Question: I have a front-end developed using React JS (http://localhost:3000/) and my backend using express JS (http://localhost:5000/)

'''
const _handleGoogleSignInClick = async () => {
window.open("http://localhost:5000/socialauth/google", "_self");
}
'''
Express code
'''
app.use(express.json());
app.use(cookieSession({
name: "session",
maxAge: 24 * 60 * 60 * 1000,
keys:[keys.session.cookieKey]
}))
app.use(cookieParser());
app.use(passport.initialize());
app.use(passport.session());
app.use(
cors({
origin: "http://localhost:3000",
methods: "GET,HEAD,PUT,PATCH,POST,DELETE",
credentials: true
})
);
//routes
app.use(cors());
app.use("/auth", require("./routes/jwtAuth"));
app.use("/socialauth", socialAuth);
********************************************************
const CLIENT_HOME_PAGE_URL = "http://localhost:3000";
router.get('/google', passport.authenticate('google', { scope: ["profile"] }));
router.get('/google/callback', passport.authenticate('google', {
successRedirect: CLIENT_HOME_PAGE_URL,
failureRedirect: "/socialauth/login/failed"
}));
router.get("/login/success", (req, res) => {
console.log(req.user);
if (req.user) {
res.json({ true});
}
});
'''
'''
fetch("http://localhost:5000/socialauth/login/success", {
method: "GET",
credentials: "include",
headers: {
Accept: "application/json",
"Content-Type": "application/json",
"Access-Control-Allow-Credentials": true
}
})
.then(response => {
if (response.status === 200) return response.json();
throw new Error("failed to authenticate user");
})
.then(responseJson => {
console.log("responseJson is -====", responseJson);
setIsAuthenticated(true);
'''
On accessing fetch("http://localhost:5000/socialauth/login/success" from the client side, i see that the server can successfully identify the user and returns true, but however on my client side i am unable to get the JSON response.
error is -==== TypeError: NetworkError when attempting to fetch resource. DesktopComponent.js:62
Cross-Origin Request Blocked: The Same Origin Policy disallows reading the remote resource at 'http://localhost:5000/socialauth/login/success'. (Reason: Credential is not supported if the CORS header 'Access-Control-Allow-Origin' is '*')
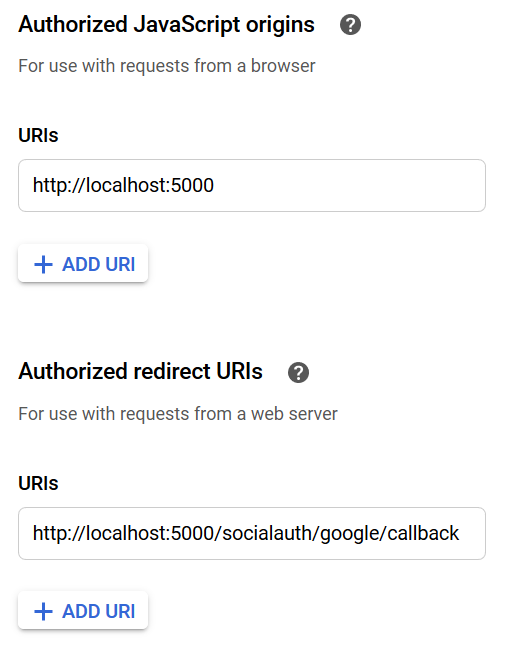
Answer: EDIT: issue was a 'app.use(cors())' overwriting the
'''
app.use(
cors({
origin: "http://localhost:3000",
methods: "GET,HEAD,PUT,PATCH,POST,DELETE",
credentials: true
})
)
'''
which is necessary when using CORS with credentials
You can refer to <URL>
It is basically because your client side is sending a request with 'withCredentials' that you'll need to set to false (or else change the 'Access-Control-Allow-Origin' on the server side)